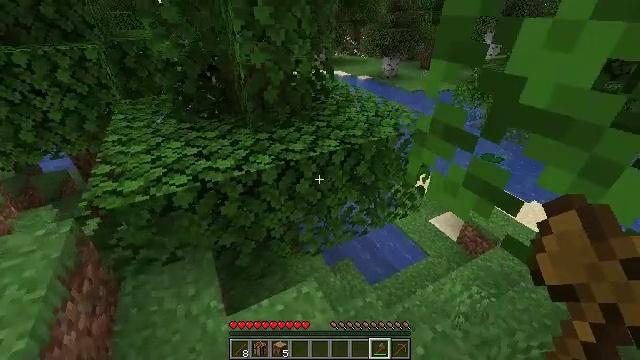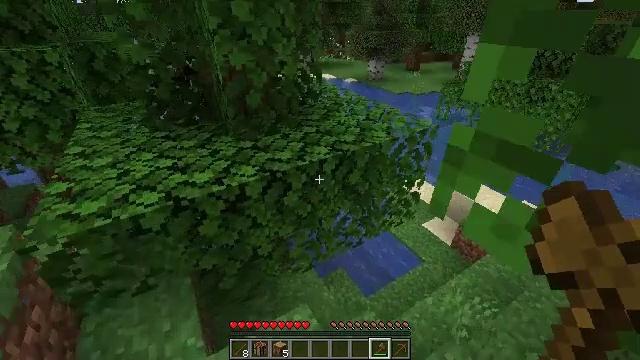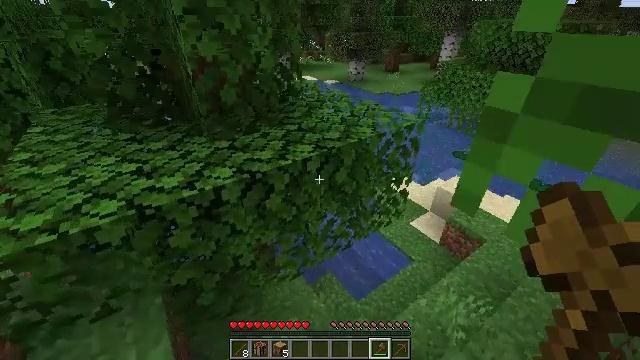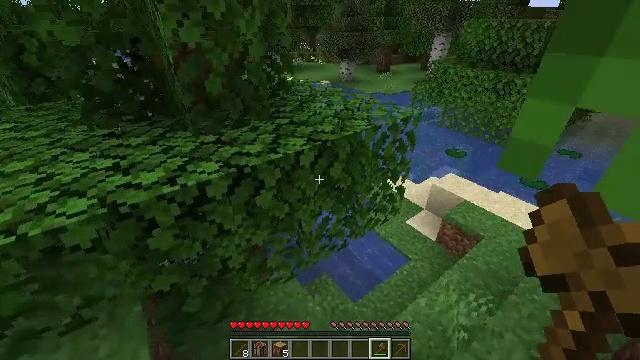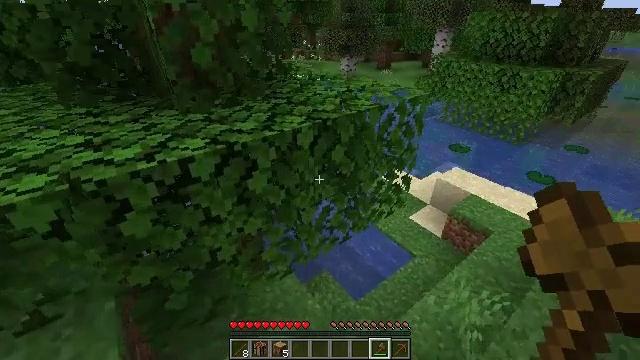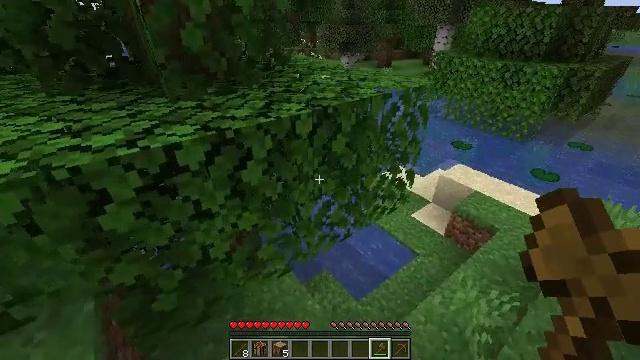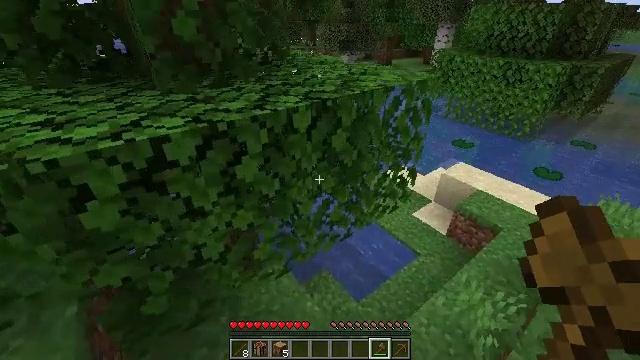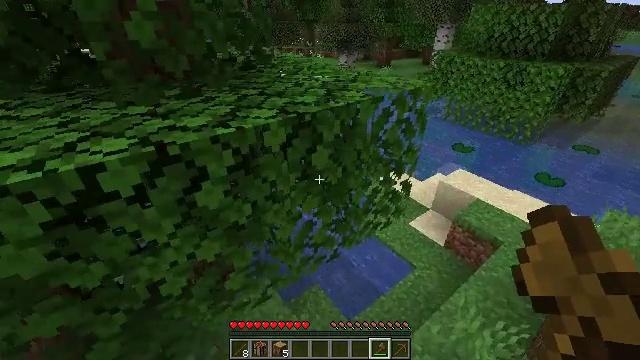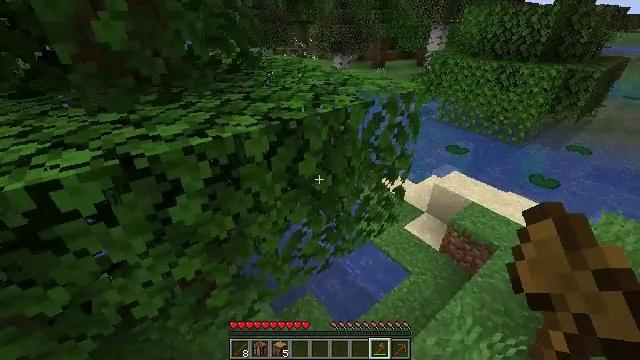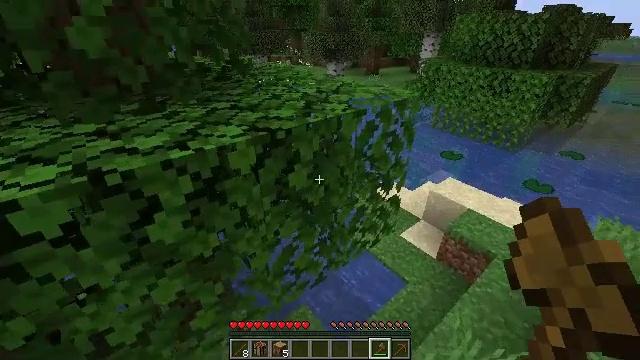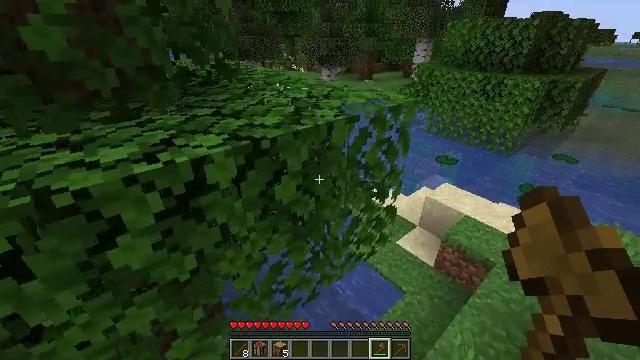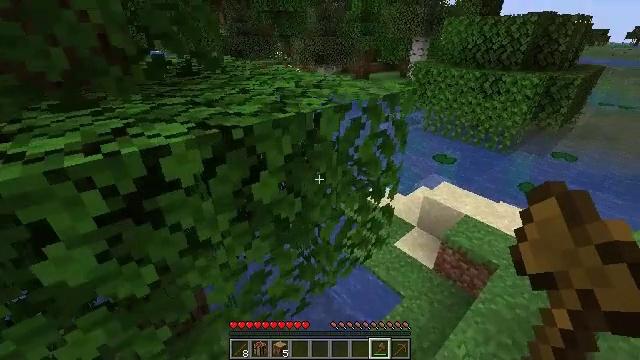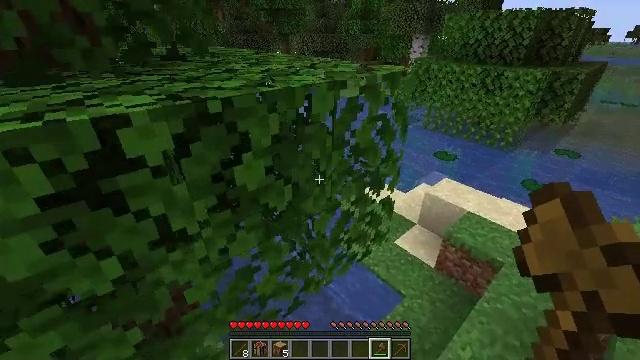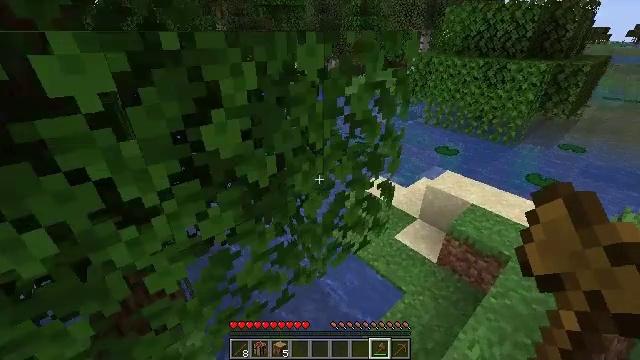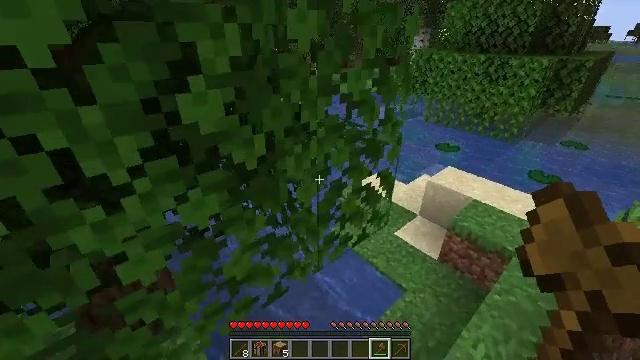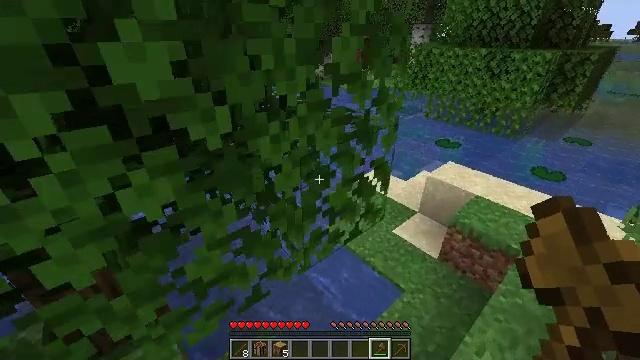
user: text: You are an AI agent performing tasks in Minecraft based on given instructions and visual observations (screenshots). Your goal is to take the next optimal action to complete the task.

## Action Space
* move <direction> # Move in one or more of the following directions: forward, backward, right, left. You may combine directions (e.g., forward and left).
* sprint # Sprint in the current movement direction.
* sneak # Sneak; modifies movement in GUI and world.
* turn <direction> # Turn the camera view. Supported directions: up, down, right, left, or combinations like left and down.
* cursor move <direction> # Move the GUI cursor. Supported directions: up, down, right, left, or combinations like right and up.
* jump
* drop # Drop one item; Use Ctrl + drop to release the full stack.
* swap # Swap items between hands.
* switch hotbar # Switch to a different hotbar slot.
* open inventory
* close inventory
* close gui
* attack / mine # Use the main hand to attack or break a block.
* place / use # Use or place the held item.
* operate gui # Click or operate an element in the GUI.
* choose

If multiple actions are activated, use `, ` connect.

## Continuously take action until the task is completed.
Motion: motion action
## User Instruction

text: Mine a lily of the valley.
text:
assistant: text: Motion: move forward, turn right
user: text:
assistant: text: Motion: move forward, turn right
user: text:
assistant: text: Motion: move forward, turn right
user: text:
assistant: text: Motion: move forward and move right
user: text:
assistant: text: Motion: move forward and move right
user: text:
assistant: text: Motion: move forward and move right
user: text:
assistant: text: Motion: move forward and move right
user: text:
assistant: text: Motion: move forward, turn right
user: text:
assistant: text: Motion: move forward, turn right and up
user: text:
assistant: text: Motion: move forward and move right, turn right
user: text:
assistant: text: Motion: move forward and move right
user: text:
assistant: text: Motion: move forward and move right
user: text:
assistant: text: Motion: move forward and move right
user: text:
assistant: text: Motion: move forward and move right
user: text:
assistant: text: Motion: move forward and move right
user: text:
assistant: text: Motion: move forward and move right
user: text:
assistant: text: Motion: move forward and move right
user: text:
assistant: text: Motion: move forward and move right
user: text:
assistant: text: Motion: move forward and move right
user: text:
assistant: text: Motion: move forward and move right
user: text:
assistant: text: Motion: move forward and move right
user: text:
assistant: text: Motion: move forward and move right, turn left and up
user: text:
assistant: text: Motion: move forward and move right, turn left and up
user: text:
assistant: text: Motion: move forward and move right
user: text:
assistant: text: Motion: move forward and move right, turn up
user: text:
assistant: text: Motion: move forward and move right
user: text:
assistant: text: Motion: move forward and move right
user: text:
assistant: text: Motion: move forward and move right
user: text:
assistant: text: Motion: move forward and move right
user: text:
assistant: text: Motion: move forward and move right